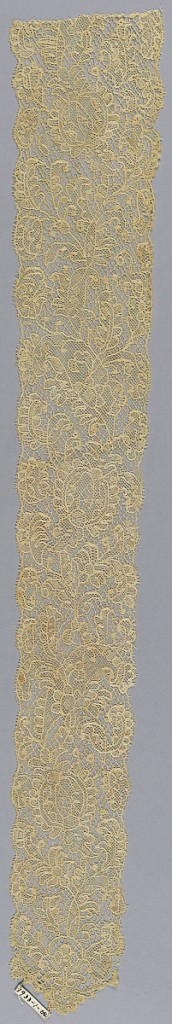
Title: Cap streamers
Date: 18th century
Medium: linen Technique: bobbin lace made in Lille style with heavy outlining thread
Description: Peasant work, copy of Brussels type of 18th century lappets. Pomegranate and leaf motif.